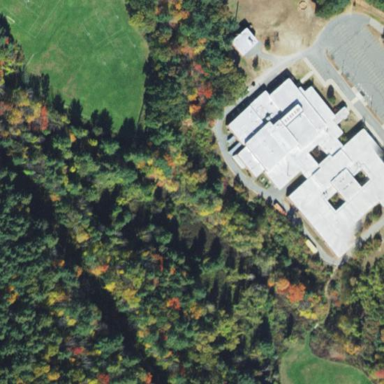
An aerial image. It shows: School.